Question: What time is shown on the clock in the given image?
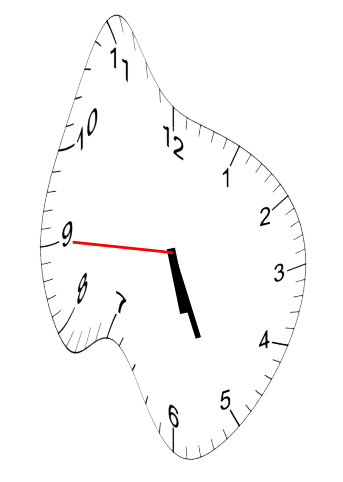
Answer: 05:25:45